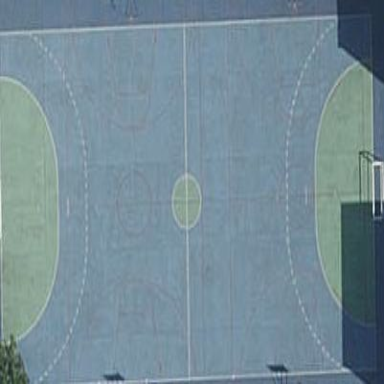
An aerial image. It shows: Handball pitch for leisure and sports activities.